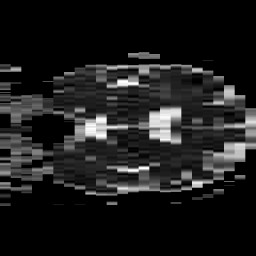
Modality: ADC
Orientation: coronal
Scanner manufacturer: philips
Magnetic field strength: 3 T
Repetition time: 4.349 s
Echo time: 0.07521 s